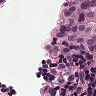
Metastatic tissue present: yes